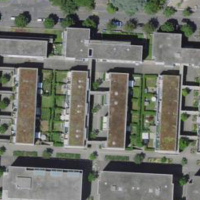
EUNIS habitat code: 54
Species observed at this site:
Hydrangea macrophylla